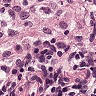
Metastatic tissue present: no